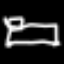
Label: bed